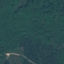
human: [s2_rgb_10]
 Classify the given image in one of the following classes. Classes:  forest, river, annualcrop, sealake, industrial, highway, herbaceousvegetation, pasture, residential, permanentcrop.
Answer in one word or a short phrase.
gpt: Forest